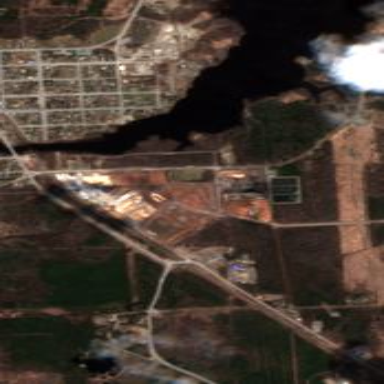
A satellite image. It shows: Industrial area designated for lumber yard.